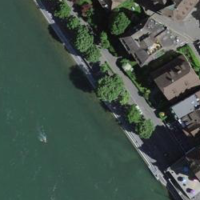
EUNIS habitat code: 55
Species observed at this site:
Corvus corone
Anas platyrhynchos
Alopochen aegyptiaca
Passer domesticus
Turdus merula
Chroicocephalus ridibundus
Columba palumbus
Phalacrocorax carbo
Tachymarptis melba
Cygnus olor
Mergus merganser
Sitta europaea
Anser anser
Columba livia
Ciconia ciconia